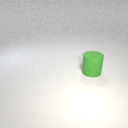
large green rubber cylinder